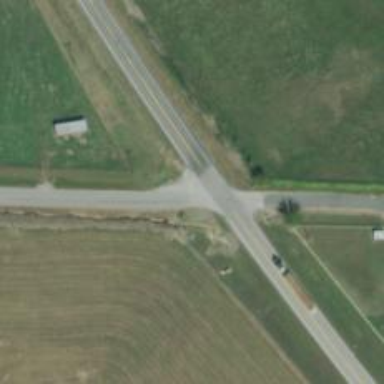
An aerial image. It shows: Stop road.